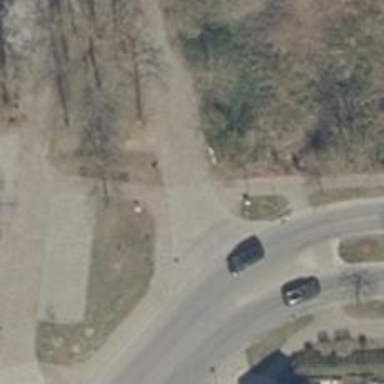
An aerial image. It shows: Unmarked crossing on the road.